Question: I need a calender control in my application to show some "appointments" in a day view. As far as I see it, there are two ways: Write my own control which would be not that funny and to use 'com.android.calendar'.
Can anyone tell me how I can use <URL> or whether at all it is possible. One important thing: I do want to show the appointments of the user but rather my own dynamical added ones.
I am talking about this control:
Just for information: I am aware that there are some similar questions on SO. However, I'm interested in 'com.adnroid.calendar.*' and not as a general question :-).
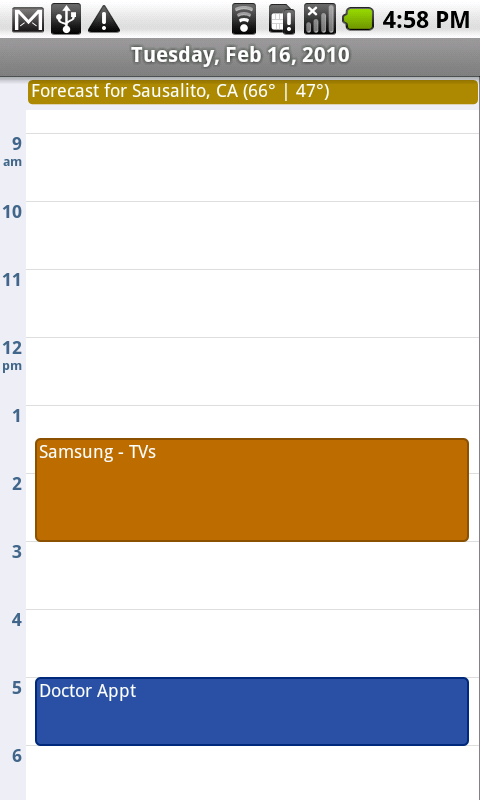
Answer: That class is not in the SDK. It is undocumented. It is unsupported.
However, it open source. You are welcome to copy it into your own project (and refactor it into your own package), but you will be on your own to figure out how to make it work.
FWIW, there is a similarly undocumented/unsupported/open source widget in the <URL>.
It is possible that there are other open source implementations of this sort of widget that are documented and supported, though I can't think of any. I will probably take one of these and use it as the basis for a documented/supported widget someday, if nobody beats me to it.